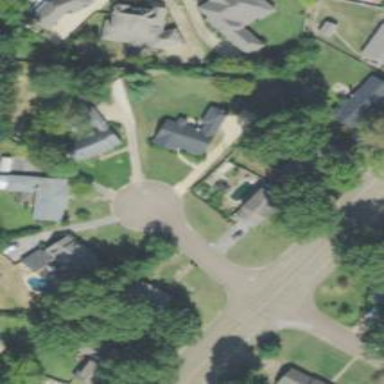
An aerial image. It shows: Turning circle on the road.